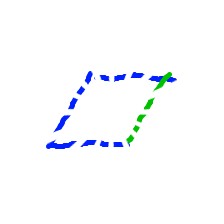
Shape: parallelogram